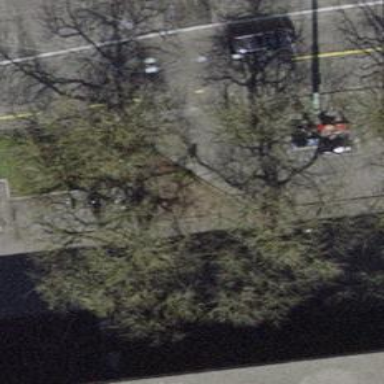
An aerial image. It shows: Avenue of trees.